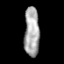
Tissue: prostate
Cell type: T cells
Senescence score: 0.3465
Nuclear area (px): 731
Mean DAPI intensity: 169.569